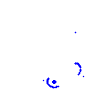
Particle: proton